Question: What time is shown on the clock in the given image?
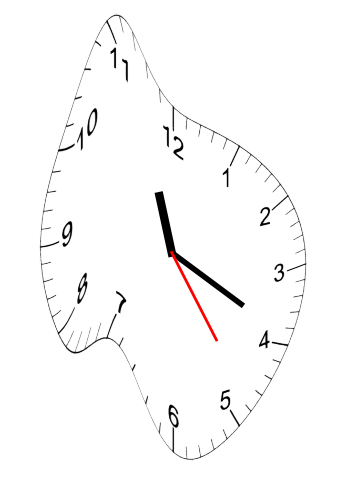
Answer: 11:19:24